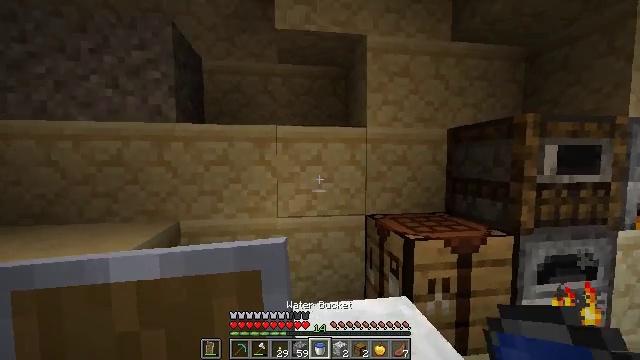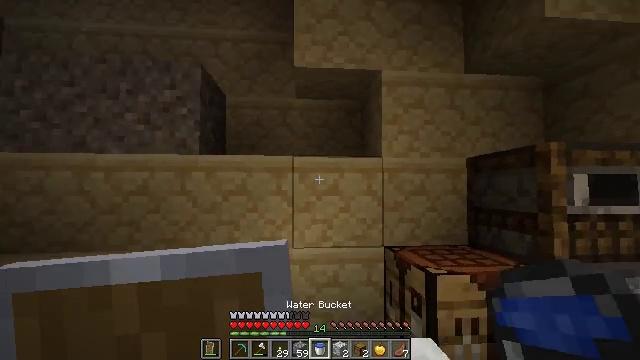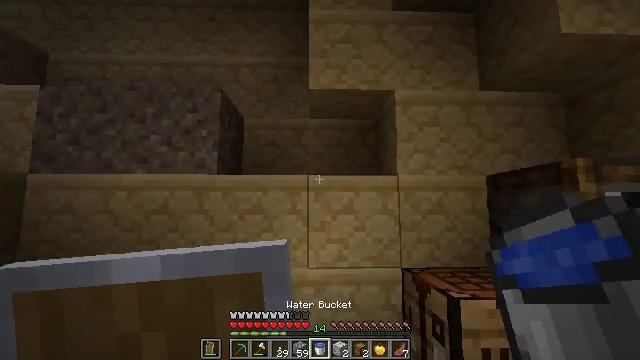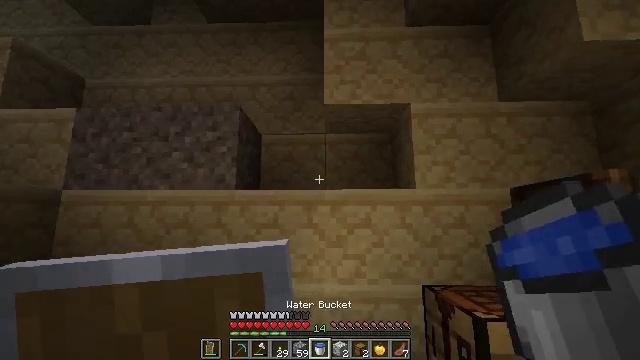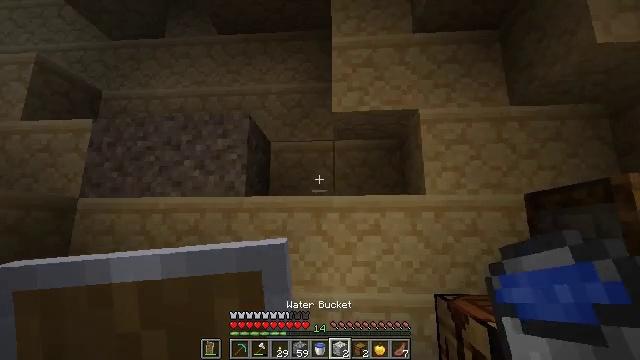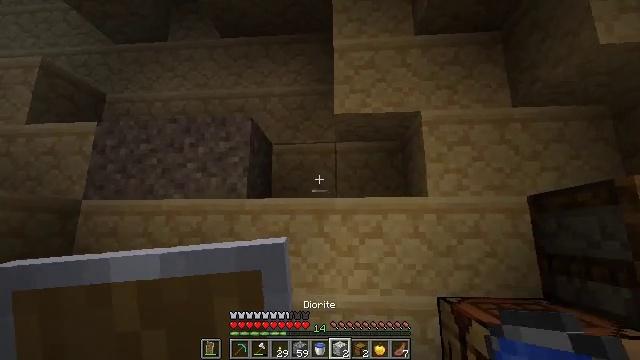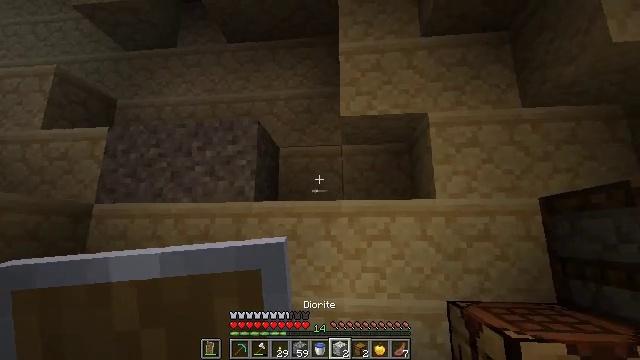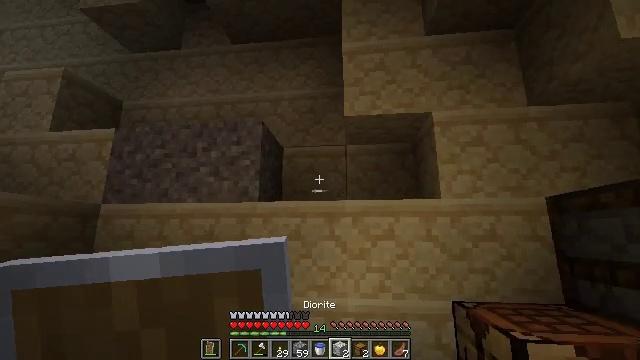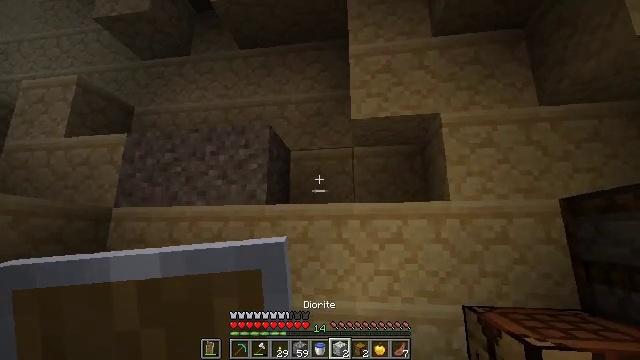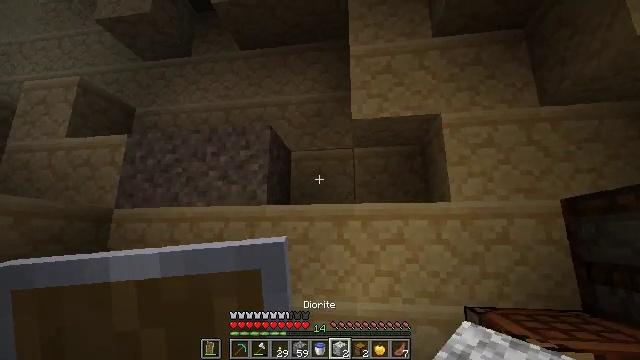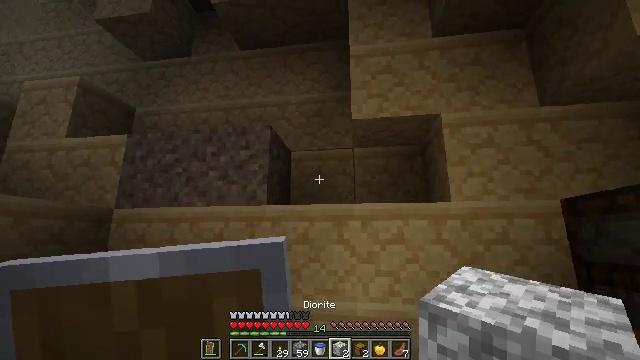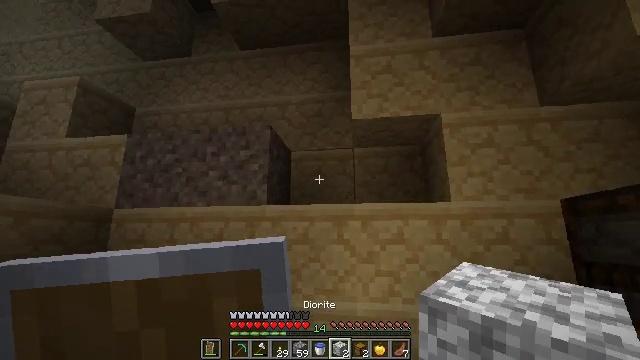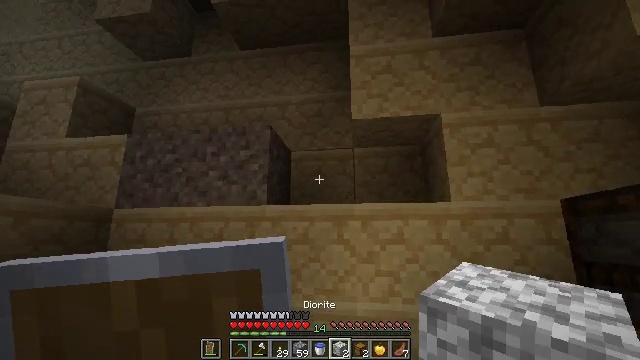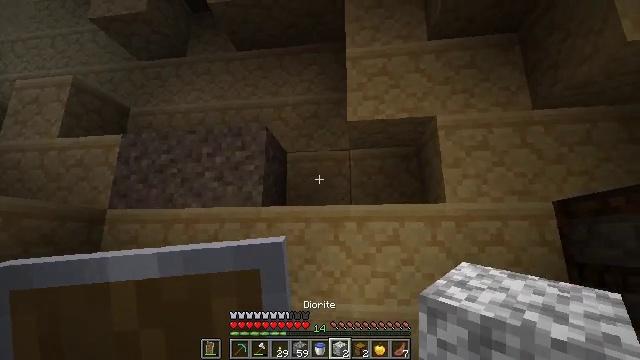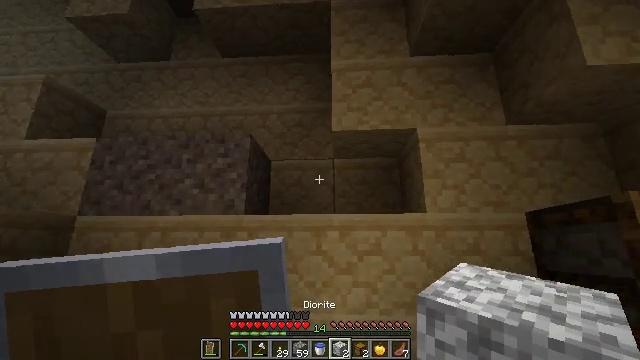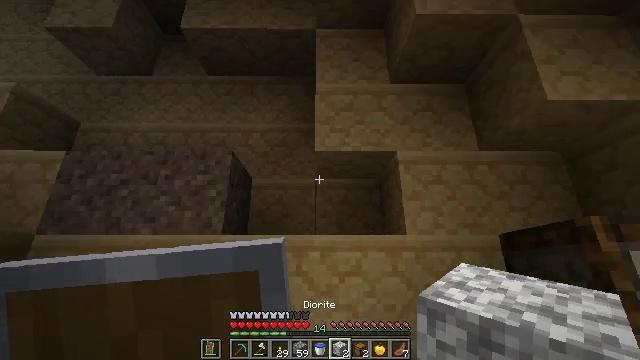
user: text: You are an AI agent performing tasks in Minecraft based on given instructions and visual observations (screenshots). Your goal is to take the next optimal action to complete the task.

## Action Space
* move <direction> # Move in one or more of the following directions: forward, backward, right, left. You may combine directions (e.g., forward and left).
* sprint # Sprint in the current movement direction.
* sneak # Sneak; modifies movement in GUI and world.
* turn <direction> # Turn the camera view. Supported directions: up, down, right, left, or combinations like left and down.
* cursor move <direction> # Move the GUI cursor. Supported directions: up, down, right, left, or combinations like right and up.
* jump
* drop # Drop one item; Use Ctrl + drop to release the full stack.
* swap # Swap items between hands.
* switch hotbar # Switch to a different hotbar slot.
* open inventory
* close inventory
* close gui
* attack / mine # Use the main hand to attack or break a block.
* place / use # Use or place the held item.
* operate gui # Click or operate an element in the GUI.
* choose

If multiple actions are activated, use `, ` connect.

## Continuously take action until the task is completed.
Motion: motion action
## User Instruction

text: Attack the sandstone to break it.
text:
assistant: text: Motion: turn left and up
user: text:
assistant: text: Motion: turn left and up
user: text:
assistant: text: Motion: turn left and up
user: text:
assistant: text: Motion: turn left and up, switch to hotbar 6
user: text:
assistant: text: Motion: switch to hotbar 6
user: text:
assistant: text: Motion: turn left, switch to hotbar 6
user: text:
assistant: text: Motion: no_op
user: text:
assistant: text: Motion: turn left
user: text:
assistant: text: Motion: no_op
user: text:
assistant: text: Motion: no_op
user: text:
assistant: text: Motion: no_op
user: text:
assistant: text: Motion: no_op
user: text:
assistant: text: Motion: no_op
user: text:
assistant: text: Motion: turn right and up
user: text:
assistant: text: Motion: turn right and up
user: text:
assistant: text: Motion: turn right and up
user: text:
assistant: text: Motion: no_op
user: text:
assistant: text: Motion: no_op
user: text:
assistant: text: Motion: no_op
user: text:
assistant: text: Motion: turn up
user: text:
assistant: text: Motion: turn up
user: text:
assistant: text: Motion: switch to hotbar 1
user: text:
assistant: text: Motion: switch to hotbar 1
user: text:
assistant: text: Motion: switch to hotbar 1
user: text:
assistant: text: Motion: no_op
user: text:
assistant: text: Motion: attack / mine
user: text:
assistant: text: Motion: turn right, attack / mine
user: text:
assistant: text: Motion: attack / mine
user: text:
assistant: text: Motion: attack / mine
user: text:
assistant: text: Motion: attack / mine